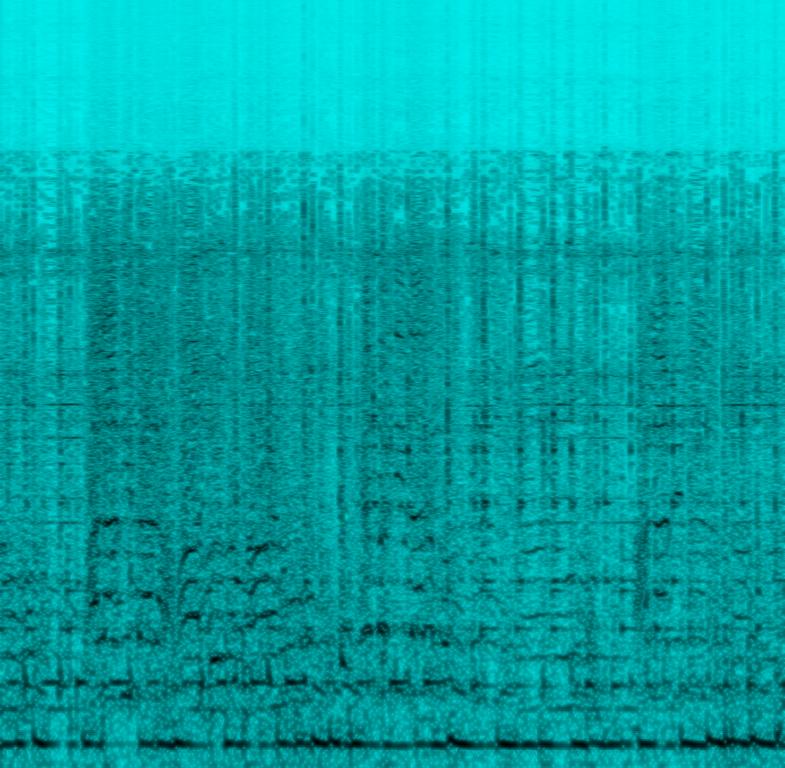
This folk song features a male voice singing the main melody. This is accompanied by a tabla and dhol playing the percussion. A keyboard plays fills after the voice pauses. The other instruments are not audible due to the low audio quality. This song can be played at a Hindu religious gathering.